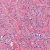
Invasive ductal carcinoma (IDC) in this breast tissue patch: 1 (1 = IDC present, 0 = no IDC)